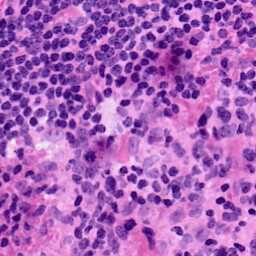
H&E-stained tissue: LymphNode